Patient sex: M
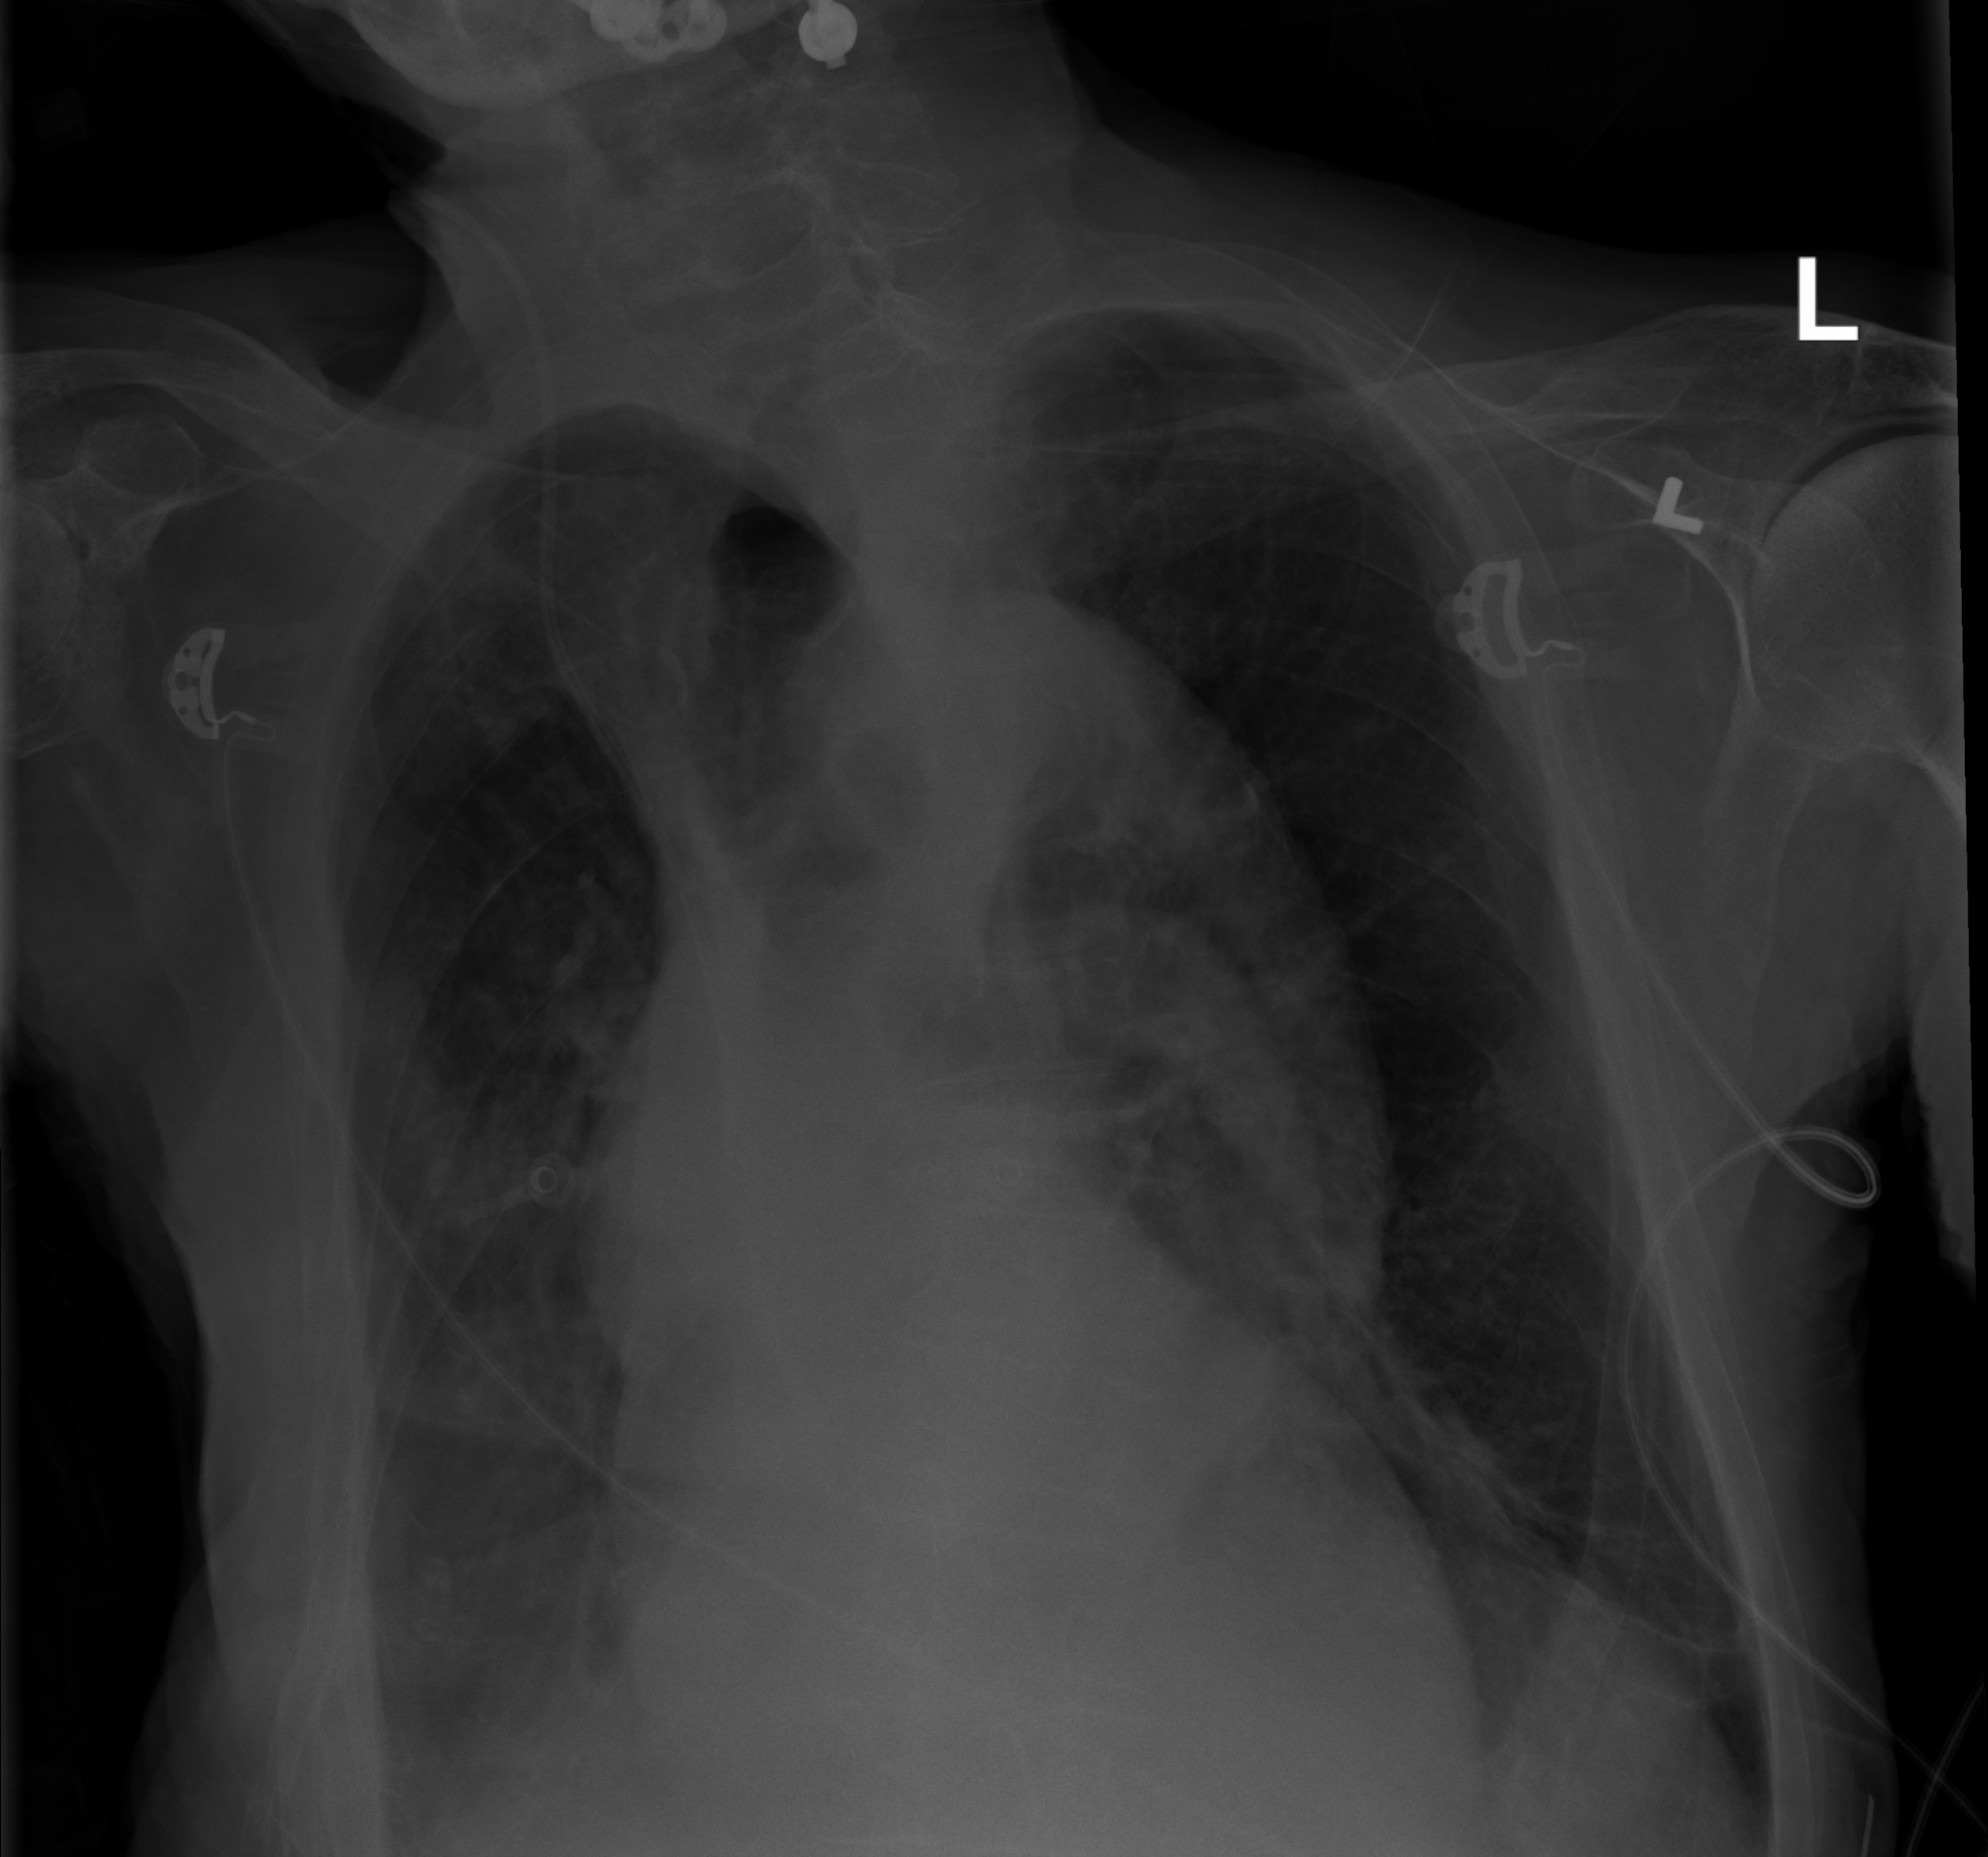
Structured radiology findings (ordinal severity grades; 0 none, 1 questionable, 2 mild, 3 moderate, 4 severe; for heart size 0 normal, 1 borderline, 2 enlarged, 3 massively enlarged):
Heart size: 1
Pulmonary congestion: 0
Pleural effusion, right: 2
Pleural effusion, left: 0
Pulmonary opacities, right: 2
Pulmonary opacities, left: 0
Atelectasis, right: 2
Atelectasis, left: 2